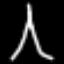
Label: The Eiffel Tower